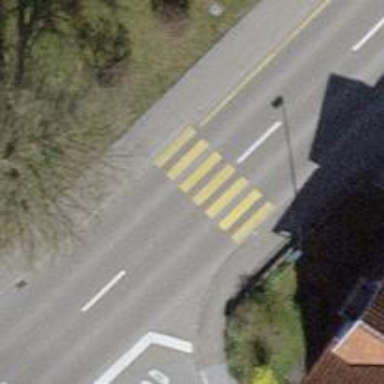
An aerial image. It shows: Uncontrolled zebra crossing on the road.